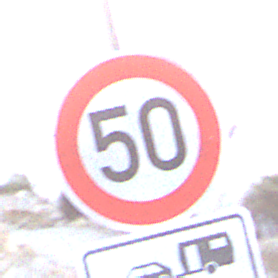
Verkehrszeichen: Geschwindigkeit50
Zusatzzeichen unten: Entfernungsangaben1
Umgebung: Outdoor, Suburban
Tageszeit: SunriseSunset
Wetter: Clear
Licht: Natural
Jahreszeit: NotSpecified
Kontrast: LowContrast